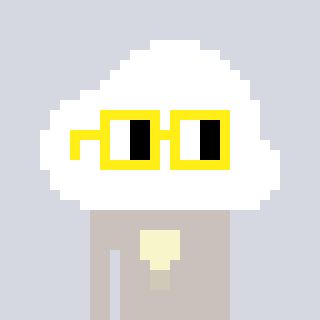
a pixel art character with square yellow glasses, a cloud-shaped head and a foggrey-colored body on a cool background